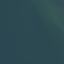
Land use / land cover: SeaLake